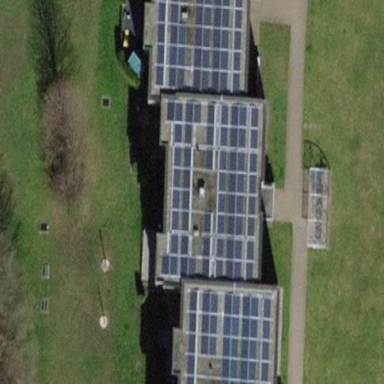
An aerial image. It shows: Solar power generator with photovoltaic panels.